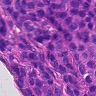
Metastatic tissue present: yes